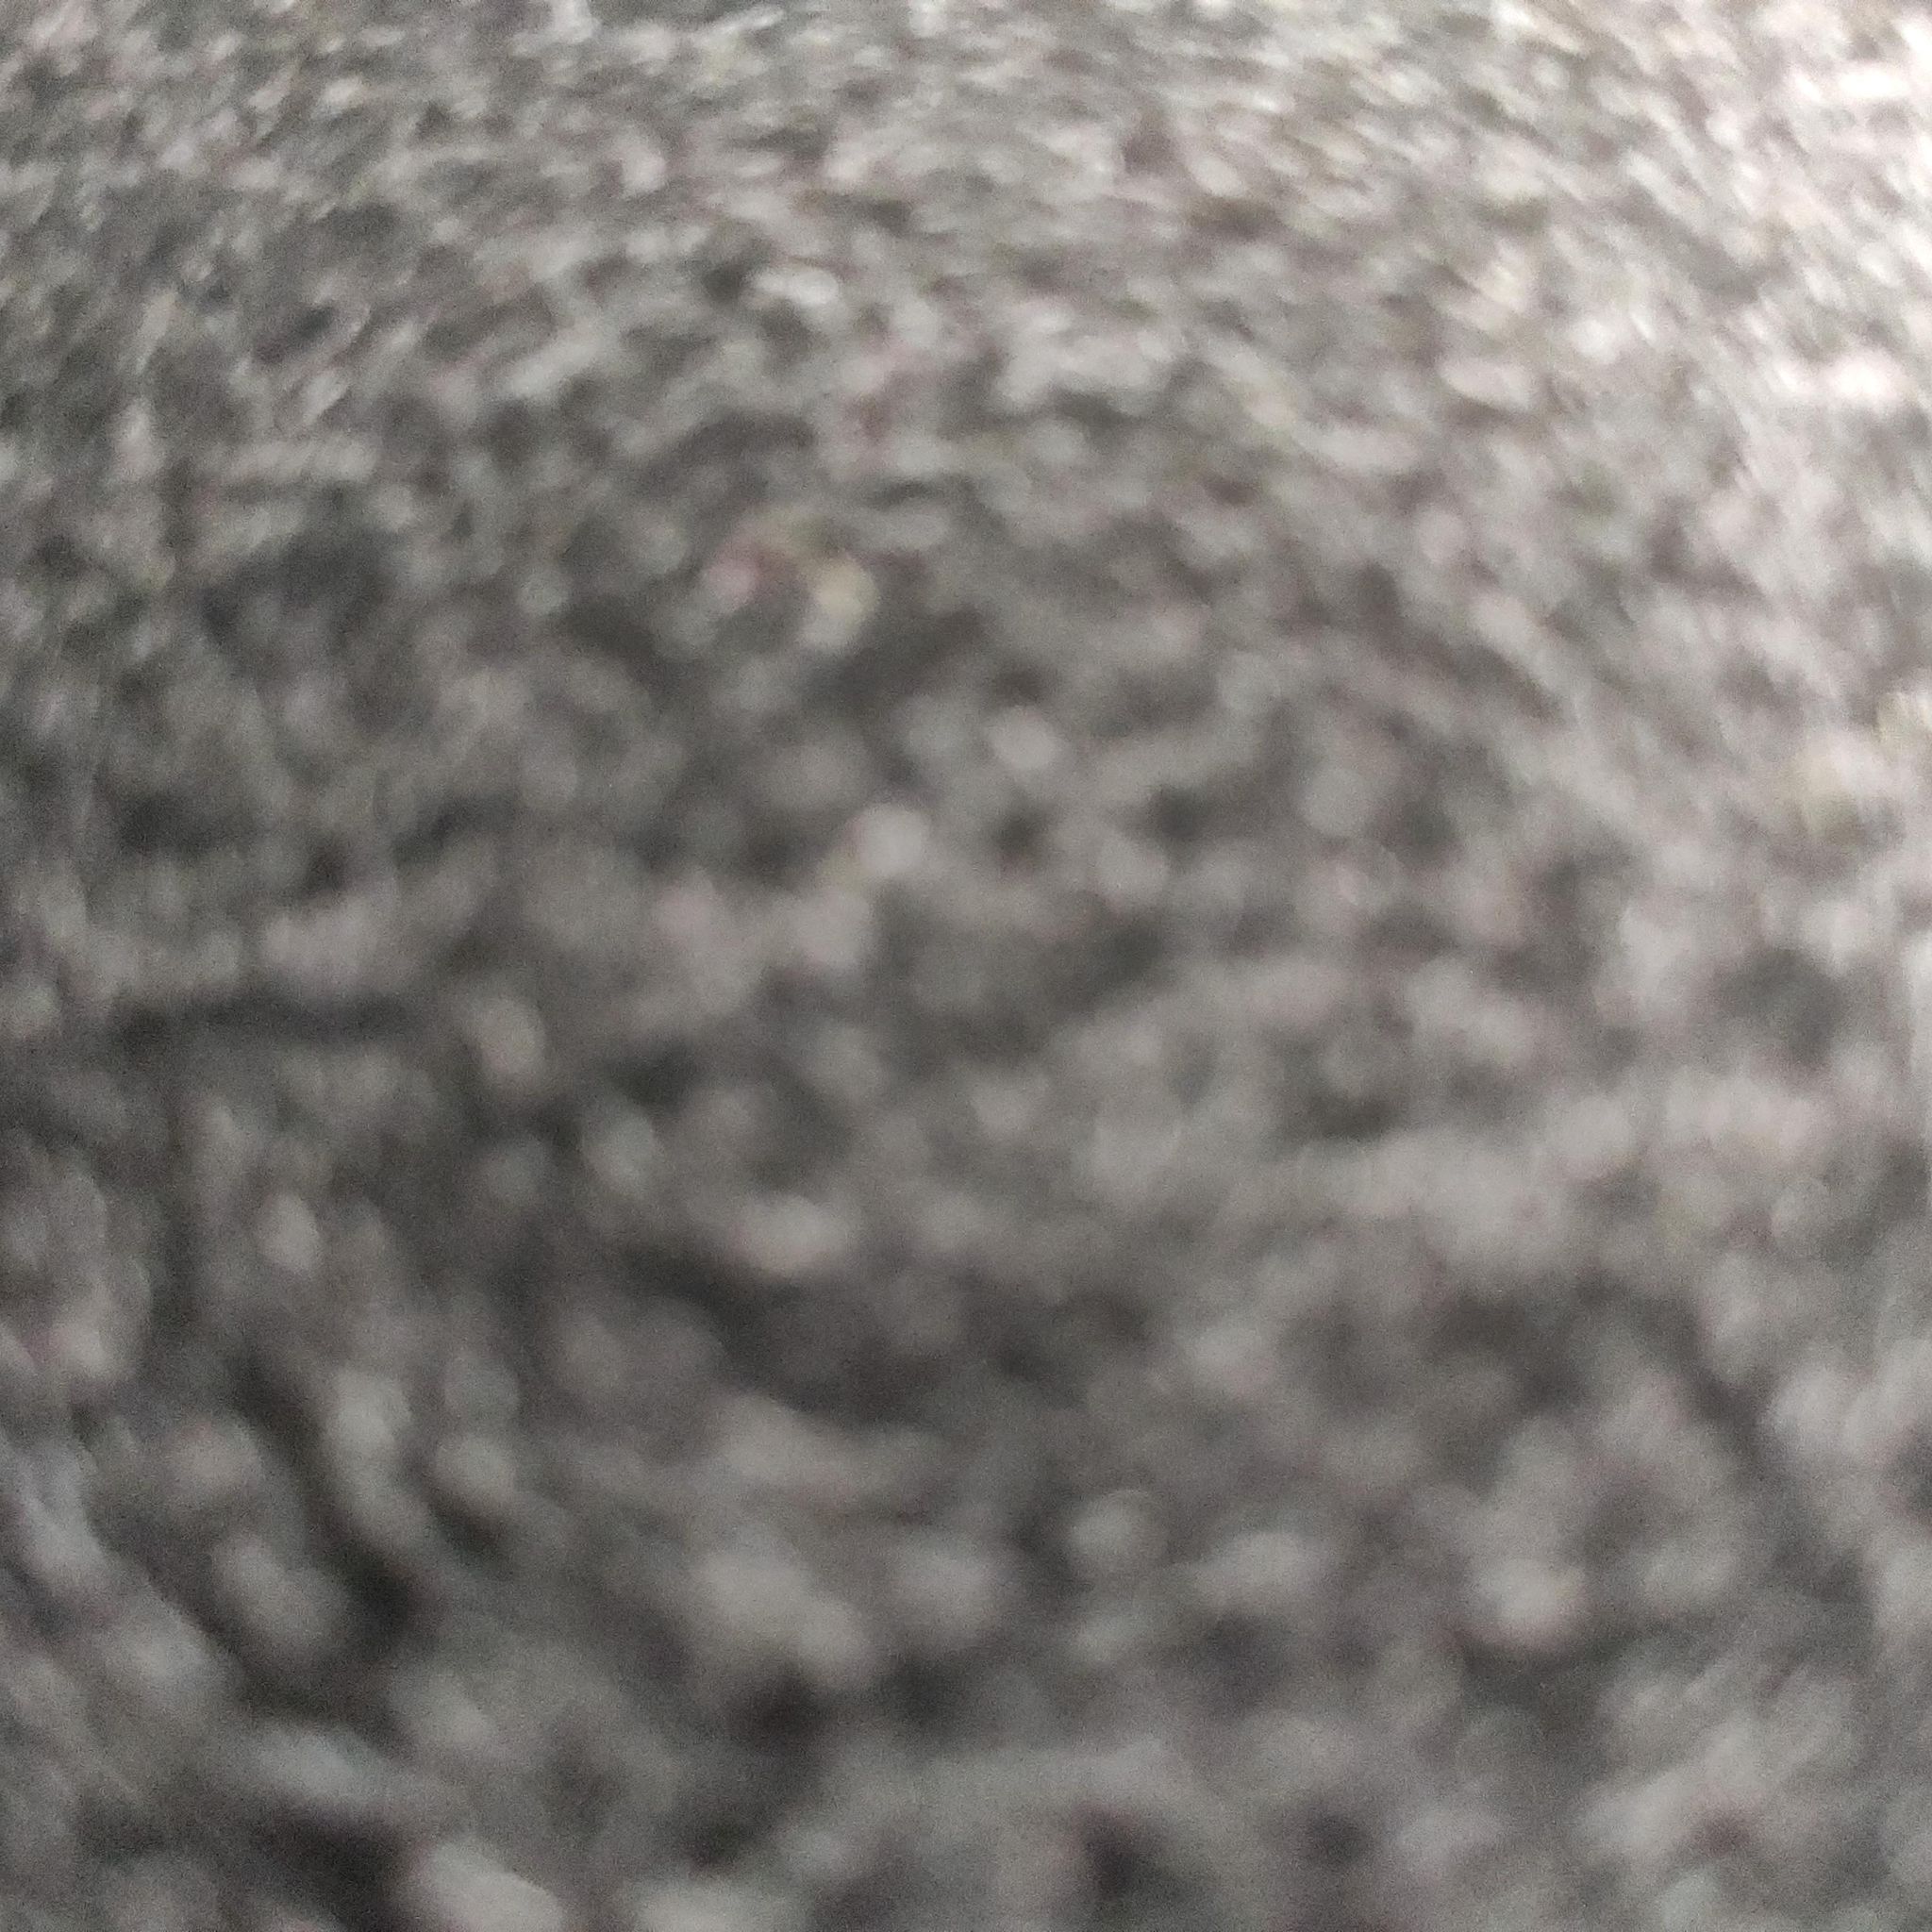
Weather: snowy
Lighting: day
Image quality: slightly poor
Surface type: walking surface
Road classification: unclassified
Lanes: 2
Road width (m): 2
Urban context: urban centre
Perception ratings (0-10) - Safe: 5.05, Lively: 5.8, Beautiful: 7.07, Boring: 4.46, Depressing: 8.03, Wealthy: 5.67